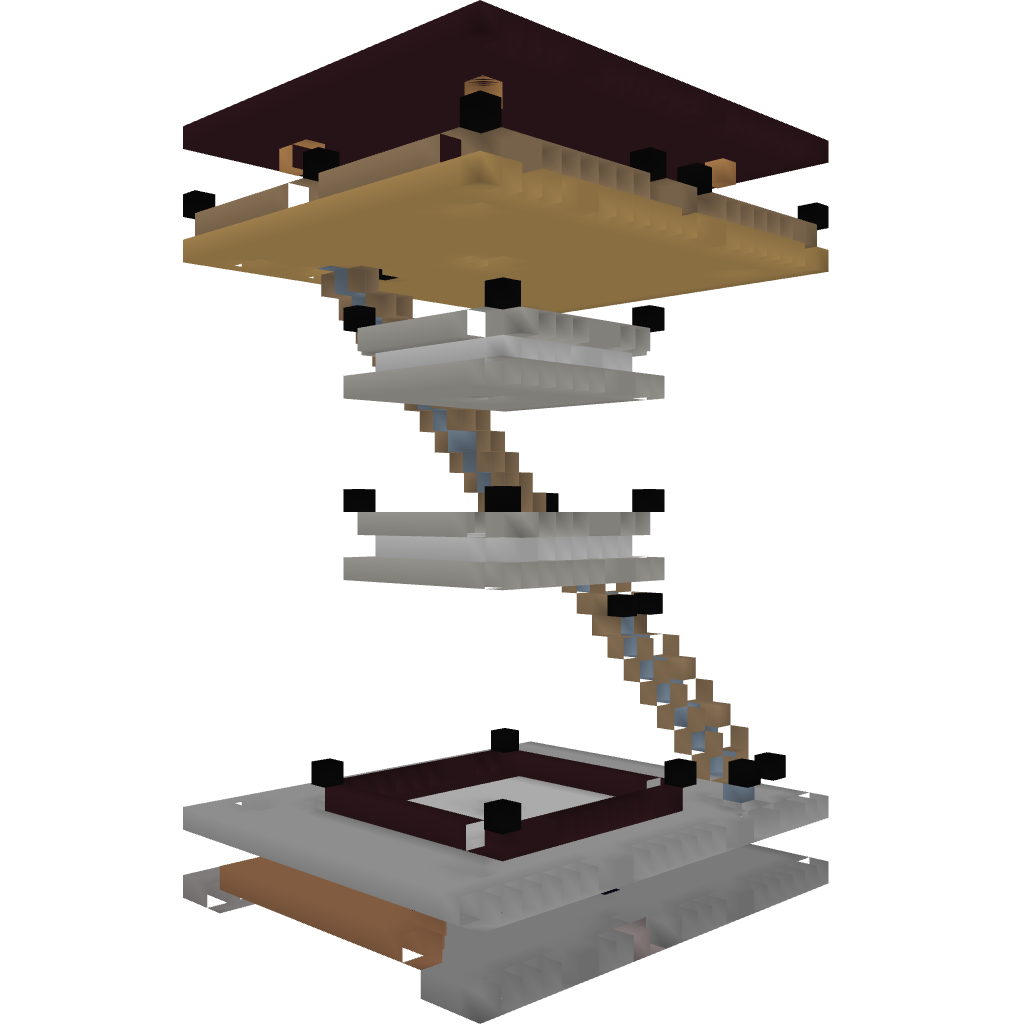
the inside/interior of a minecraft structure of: Multi-tier Pool House